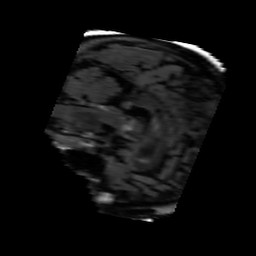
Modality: FLAIR
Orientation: sagittal
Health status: ill
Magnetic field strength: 3 T